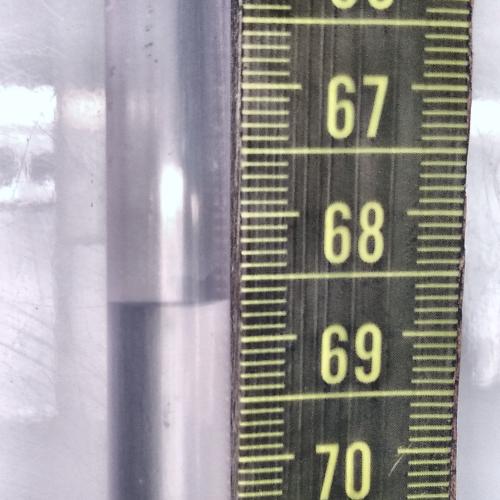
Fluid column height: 68.7 cm